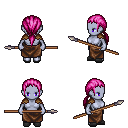
a pixel art fantasy rpg character, female body template, dark elf, purple skin, leather shoulder armor, robe skirt, pink ponytail hairstyle, gray slippers, spear, four views (front, back, left, right), 2x2 character sprite sheet, small pixel art, hard edges, no anti-aliasing